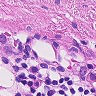
Metastatic tissue present: no